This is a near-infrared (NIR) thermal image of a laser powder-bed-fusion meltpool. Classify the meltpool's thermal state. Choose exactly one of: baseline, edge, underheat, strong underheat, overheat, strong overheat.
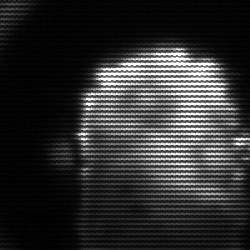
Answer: baseline